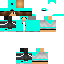
A female human skin with pale skin, wearing brown long hair dressed in a blue hoodie and black pants, featuring a closed mouth.